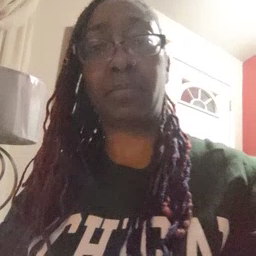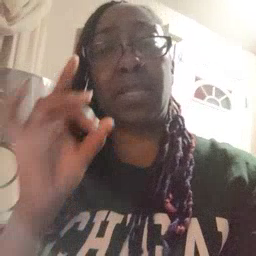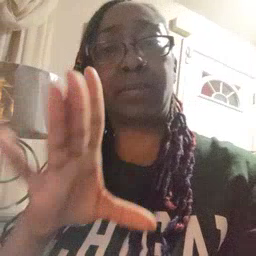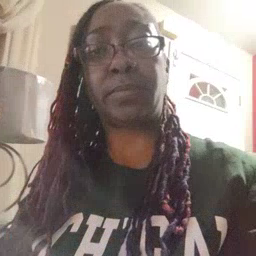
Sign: hate